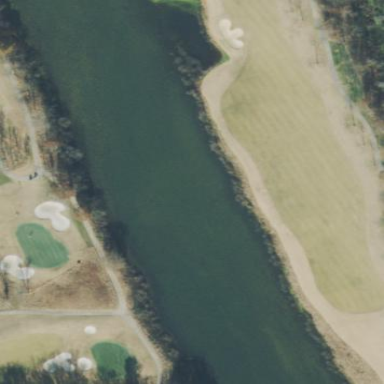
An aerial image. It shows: Area of rough grass used for golf.